Field crop: maize
Growth stage: 2
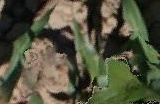
Species: maize